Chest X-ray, AP view. Patient: 33 years old, sex M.
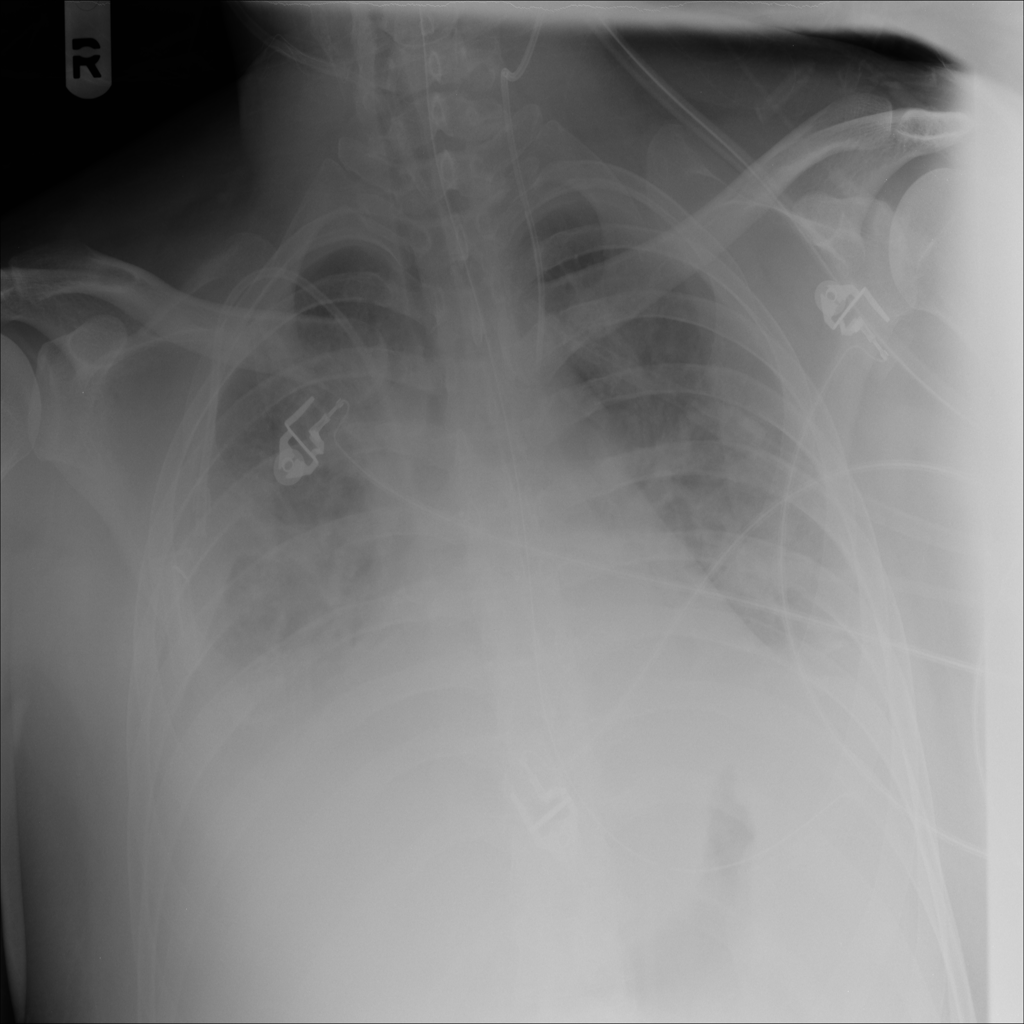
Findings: Effusion, Infiltration